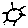
Label: sun